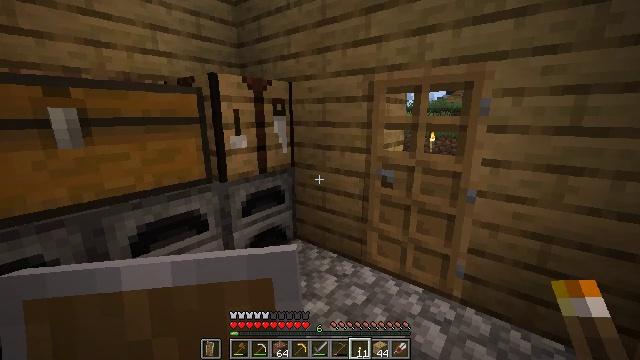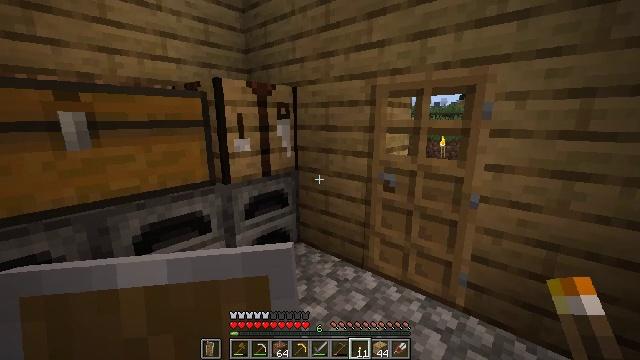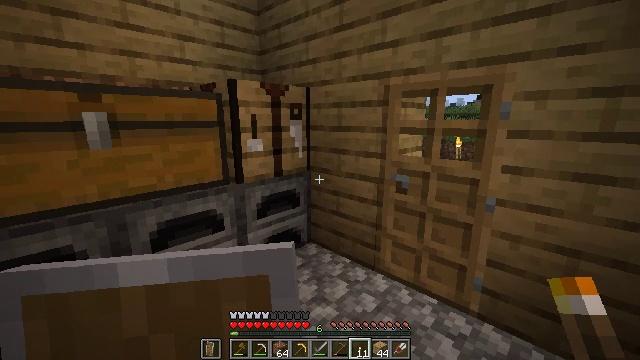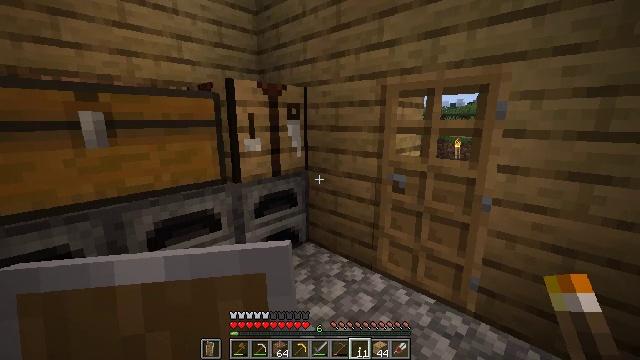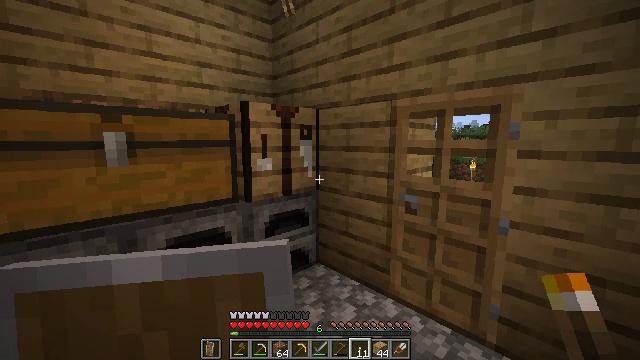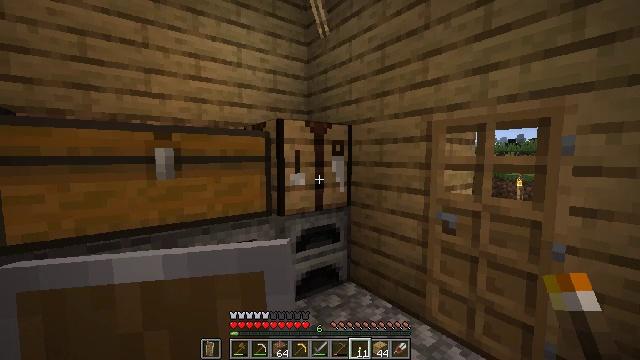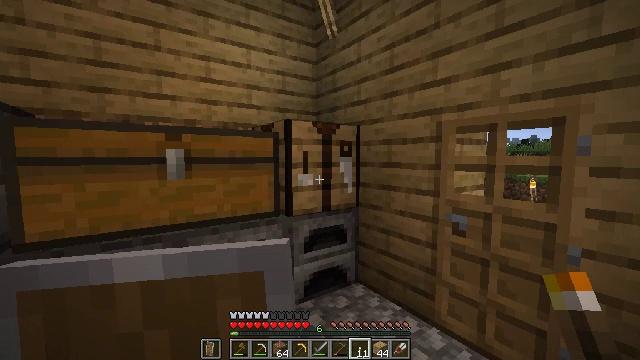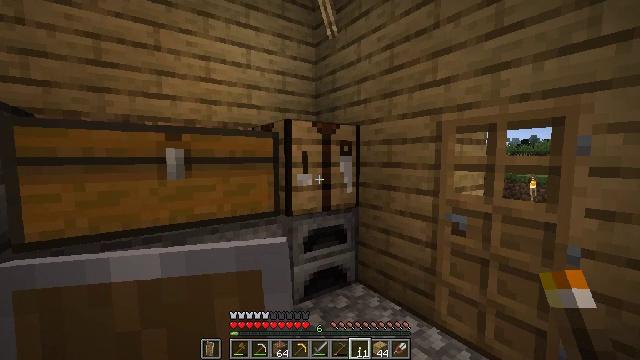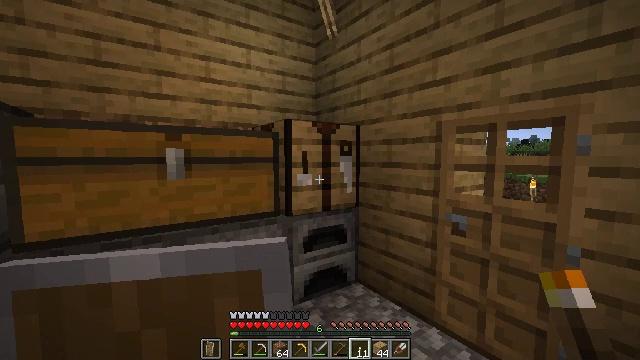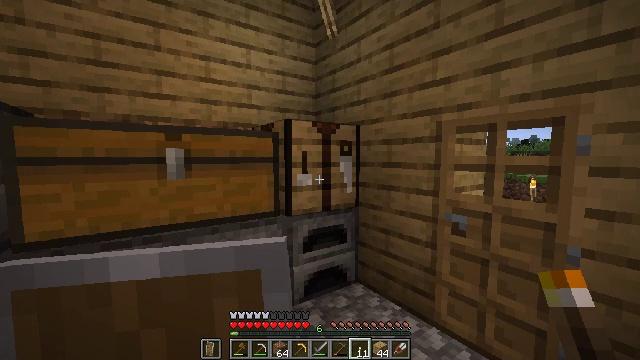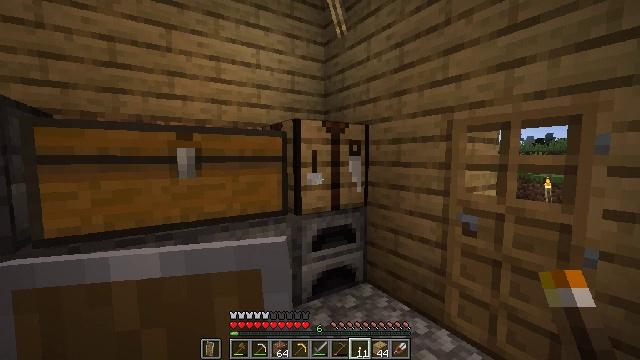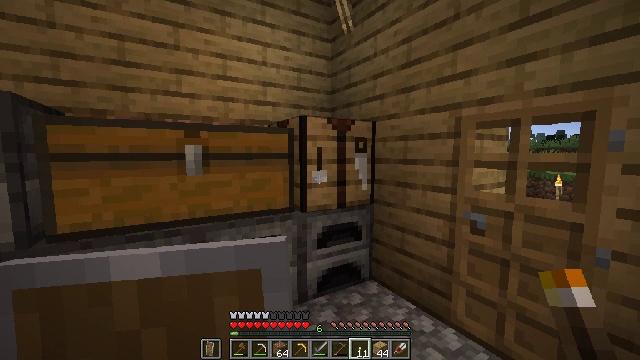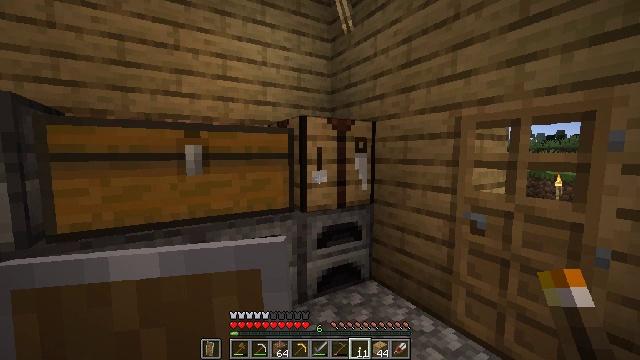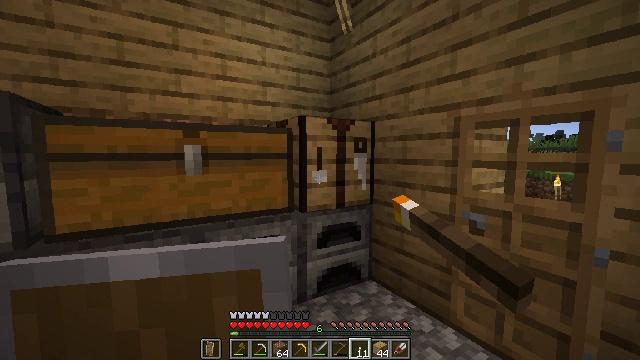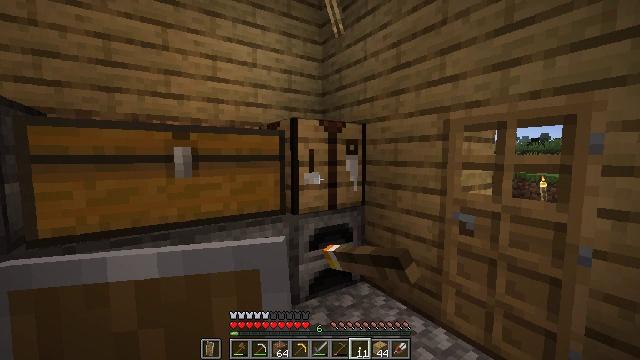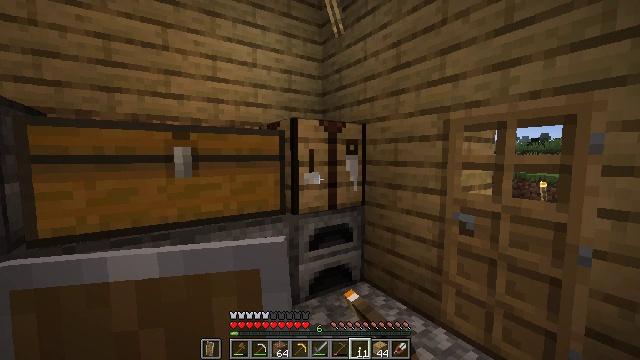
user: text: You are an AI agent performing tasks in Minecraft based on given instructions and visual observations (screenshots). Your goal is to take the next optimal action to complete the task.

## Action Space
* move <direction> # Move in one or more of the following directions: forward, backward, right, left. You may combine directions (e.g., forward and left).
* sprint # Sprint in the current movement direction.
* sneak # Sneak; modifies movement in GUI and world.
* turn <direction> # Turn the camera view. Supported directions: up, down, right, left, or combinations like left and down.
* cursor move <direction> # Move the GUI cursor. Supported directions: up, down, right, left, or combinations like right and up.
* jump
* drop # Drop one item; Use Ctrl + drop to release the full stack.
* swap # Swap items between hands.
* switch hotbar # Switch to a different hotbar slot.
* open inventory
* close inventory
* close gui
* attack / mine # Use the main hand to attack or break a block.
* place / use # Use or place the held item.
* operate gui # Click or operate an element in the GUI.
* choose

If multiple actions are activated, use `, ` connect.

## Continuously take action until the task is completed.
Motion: motion action
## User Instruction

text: Obtain a golden apple by crafting it with ingots and an apple.
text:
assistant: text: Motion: turn left
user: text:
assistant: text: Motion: turn left
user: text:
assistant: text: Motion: no_op
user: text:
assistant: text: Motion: turn left and up
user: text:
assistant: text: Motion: turn left and up
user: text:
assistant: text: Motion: turn left
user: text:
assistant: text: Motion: no_op
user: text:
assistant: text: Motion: no_op
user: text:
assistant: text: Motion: no_op
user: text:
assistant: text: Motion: turn left
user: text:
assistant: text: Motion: turn left
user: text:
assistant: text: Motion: use / place
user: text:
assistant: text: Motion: use / place
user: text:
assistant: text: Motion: turn right, use / place
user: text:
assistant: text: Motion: no_op
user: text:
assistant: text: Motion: no_op
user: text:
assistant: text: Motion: no_op
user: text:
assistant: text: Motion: no_op
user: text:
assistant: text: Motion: no_op
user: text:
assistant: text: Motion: no_op
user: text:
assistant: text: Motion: no_op
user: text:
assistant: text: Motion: turn left and up
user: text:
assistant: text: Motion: turn left and up
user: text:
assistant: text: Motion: turn left and up
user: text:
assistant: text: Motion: no_op
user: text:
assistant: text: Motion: no_op
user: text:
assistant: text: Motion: no_op
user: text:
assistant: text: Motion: no_op
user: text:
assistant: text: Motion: turn right and down
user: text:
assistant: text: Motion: turn down